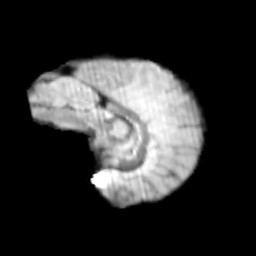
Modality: T2w
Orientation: sagittal
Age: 11
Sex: female
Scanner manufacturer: siemens
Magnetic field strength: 3 T
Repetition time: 3.8 s
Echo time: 0.07 s